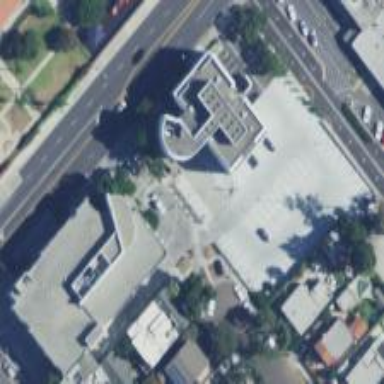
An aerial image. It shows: Healthcare clinic.